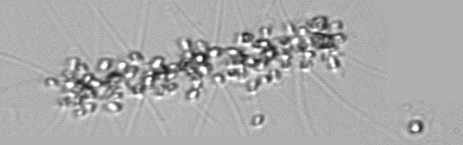
Label: Chaetoceros_didymus_TAG_external_flagellate